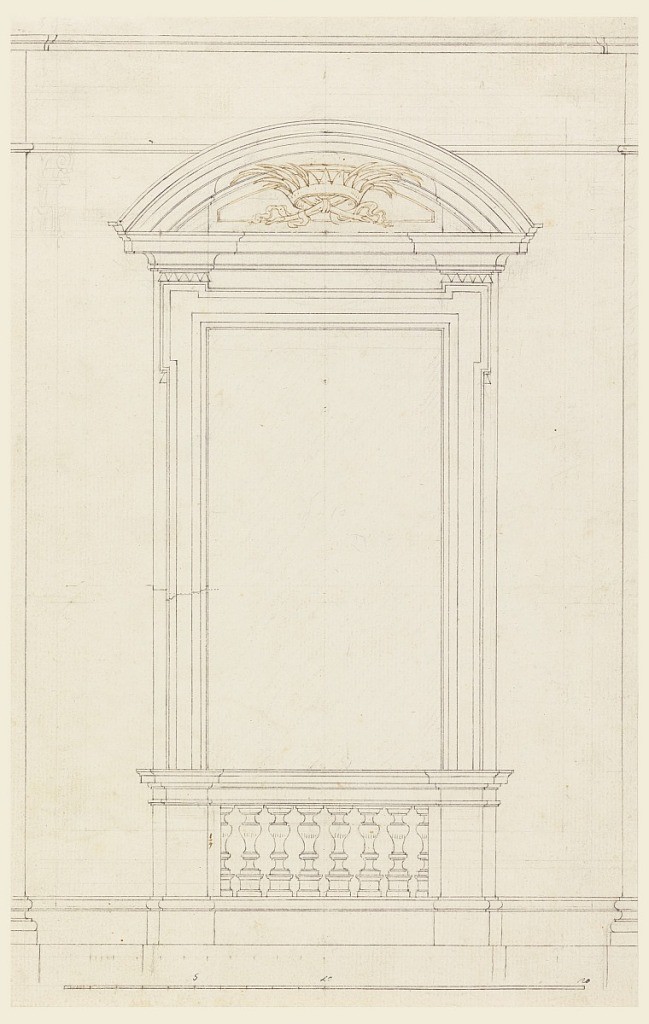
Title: Design for a Window Frame
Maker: Filippo Marchionni, Italian, 1732–1805
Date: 1740–50
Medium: Graphite, pen and black ink on laid paper
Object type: Drawing
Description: Wall panel, balustrade between pedestals is beneath the opening. A circular pediment with a crown and two palm branches in the field. Scale below.